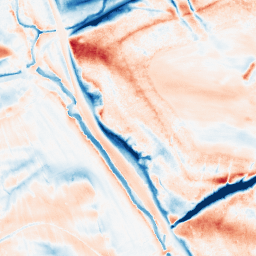
Category: classical
Decomposition family: gaussian_anisotropic
Decomposition parameters: sigma_x: 2
sigma_y: 10
Upsampling method: quartic
Upsampling parameters: scale: 8
Upsampling scale: 8